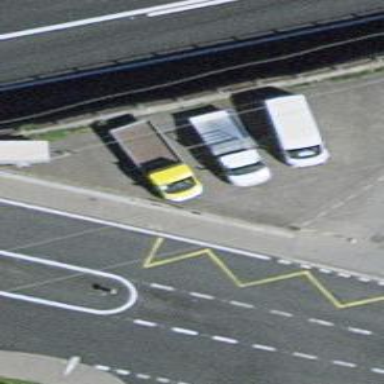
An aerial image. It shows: Sidewalk leading to platform for public transport.